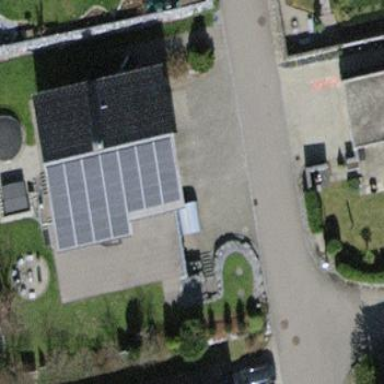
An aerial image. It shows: Solar power generator using photovoltaic panels.